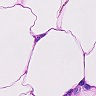
Metastatic tissue present: no